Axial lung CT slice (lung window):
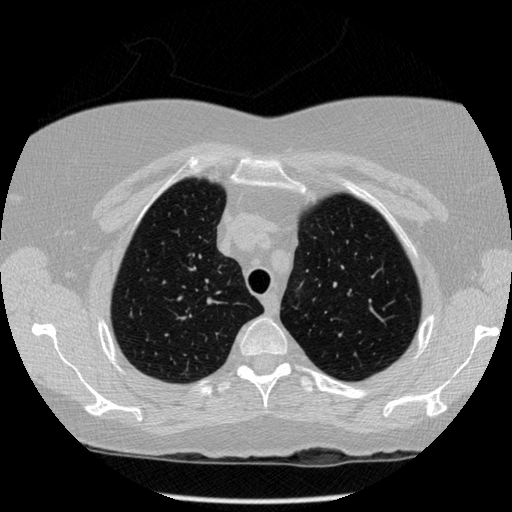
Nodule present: no